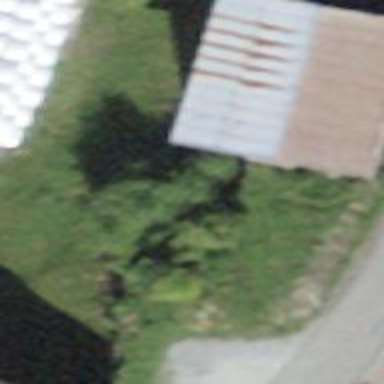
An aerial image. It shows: Barn.